RGB frame:
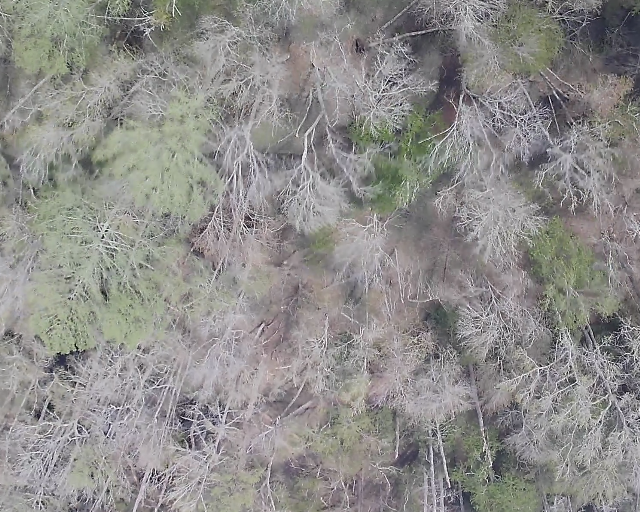
Thermal frame:
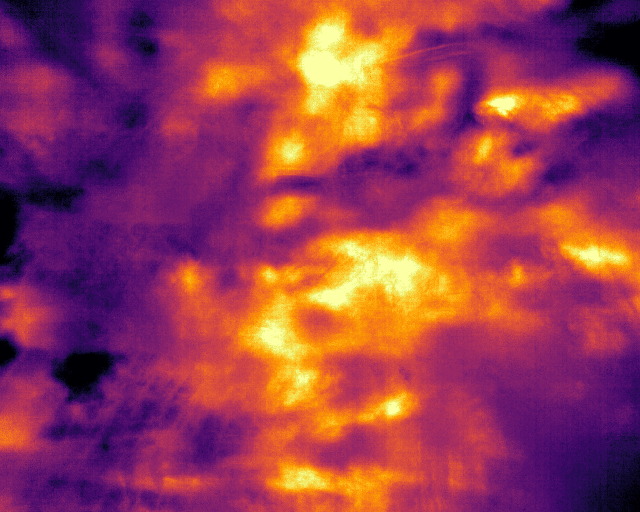
Captured: 2026-02-26 03:45:31
Pixels at or above 80 °C: 0 (fraction of frame: 0)